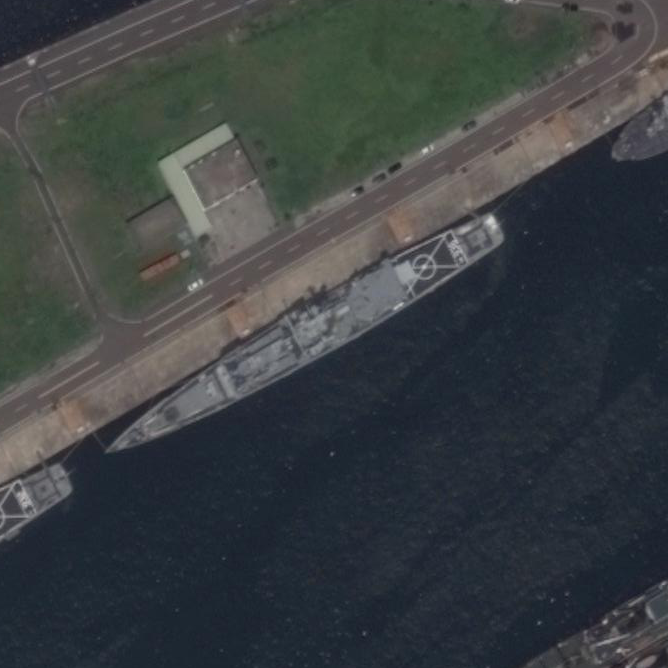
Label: cruiser